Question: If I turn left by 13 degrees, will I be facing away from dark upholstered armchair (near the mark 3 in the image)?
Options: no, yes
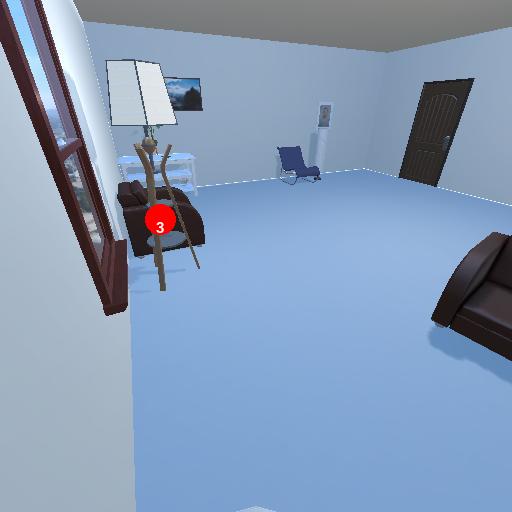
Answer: no